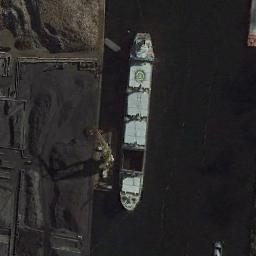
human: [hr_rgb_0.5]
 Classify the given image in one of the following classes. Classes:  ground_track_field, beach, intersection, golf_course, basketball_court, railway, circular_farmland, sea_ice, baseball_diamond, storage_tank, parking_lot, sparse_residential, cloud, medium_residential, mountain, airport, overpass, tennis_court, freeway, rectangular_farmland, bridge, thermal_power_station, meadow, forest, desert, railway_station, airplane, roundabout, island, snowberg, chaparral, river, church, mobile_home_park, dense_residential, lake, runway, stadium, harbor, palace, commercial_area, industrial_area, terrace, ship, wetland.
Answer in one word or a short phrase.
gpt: ship